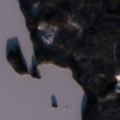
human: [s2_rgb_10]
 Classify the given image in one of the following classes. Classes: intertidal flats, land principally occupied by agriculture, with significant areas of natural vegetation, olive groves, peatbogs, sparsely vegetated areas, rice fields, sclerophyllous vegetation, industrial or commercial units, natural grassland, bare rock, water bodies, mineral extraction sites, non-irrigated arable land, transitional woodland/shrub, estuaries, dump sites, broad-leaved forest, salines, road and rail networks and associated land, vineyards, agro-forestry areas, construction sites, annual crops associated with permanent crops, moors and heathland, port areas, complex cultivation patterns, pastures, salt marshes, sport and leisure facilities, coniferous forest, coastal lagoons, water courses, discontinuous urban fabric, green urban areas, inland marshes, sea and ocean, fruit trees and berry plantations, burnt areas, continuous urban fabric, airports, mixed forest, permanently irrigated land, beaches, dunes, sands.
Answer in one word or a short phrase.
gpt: mixed forest, water bodies